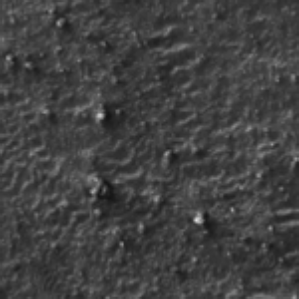
Label: frost